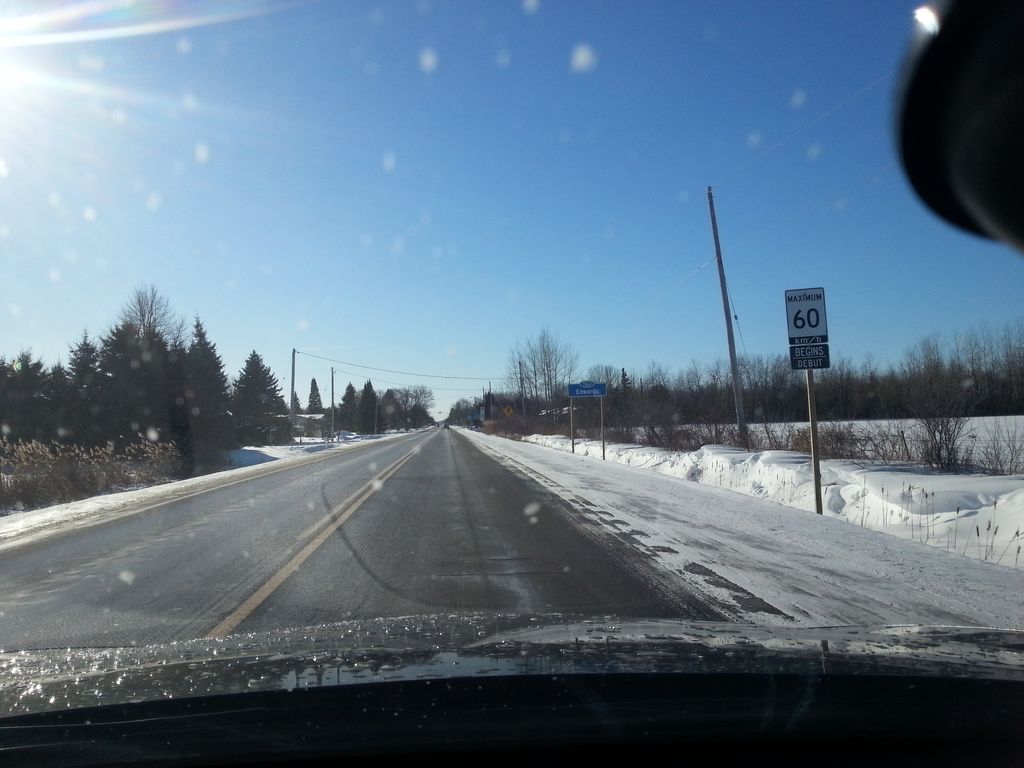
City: ottawa-gatineau